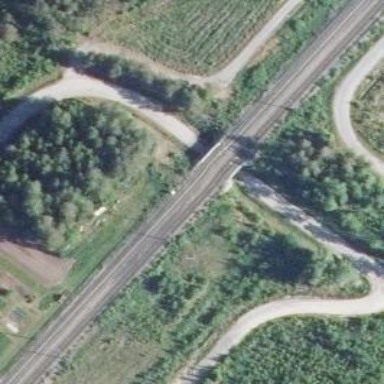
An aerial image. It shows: Bridge crossing over electrified rail tracks with contact lines. It serves as siding.